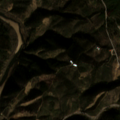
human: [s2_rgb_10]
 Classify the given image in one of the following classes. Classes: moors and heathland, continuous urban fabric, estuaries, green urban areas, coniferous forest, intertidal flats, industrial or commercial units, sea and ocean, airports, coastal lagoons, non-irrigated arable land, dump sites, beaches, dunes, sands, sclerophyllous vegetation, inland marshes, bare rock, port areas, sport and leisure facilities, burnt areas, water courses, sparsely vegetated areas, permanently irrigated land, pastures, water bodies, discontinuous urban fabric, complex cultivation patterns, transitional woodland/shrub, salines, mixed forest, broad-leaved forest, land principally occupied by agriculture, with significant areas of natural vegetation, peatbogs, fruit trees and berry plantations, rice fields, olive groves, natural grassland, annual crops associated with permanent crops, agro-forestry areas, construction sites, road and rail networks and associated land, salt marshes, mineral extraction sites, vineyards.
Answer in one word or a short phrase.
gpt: olive groves, land principally occupied by agriculture, with significant areas of natural vegetation, transitional woodland/shrub